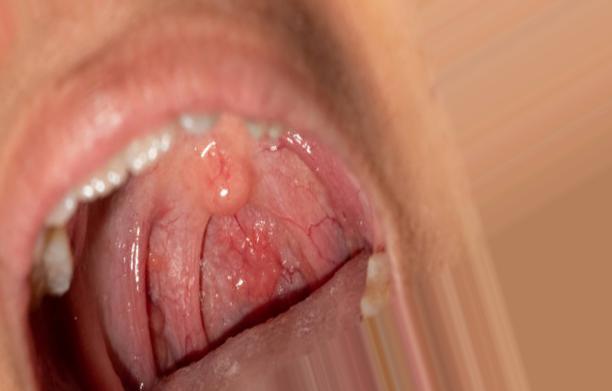
Condition: Mouth Ulcer